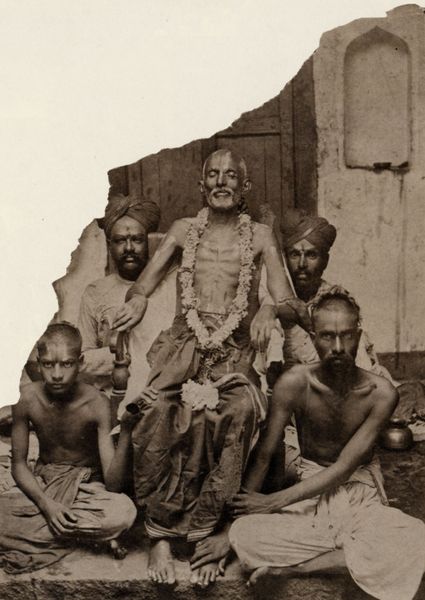
Titel: Luchmiah Rungiah und Begleiter
Künstler: Raja Lala Deen Dayal
Schlagwörter: dunkel, fuß, gruppe, hand, kopf, körper, lendenschurz, mann, nackt, schurz, weiß, menschen, sitzen, ausschnitt, blume, blumen, braun, brust, fenster, grau, hell, holz, hut, licht, mitte, männer, schwarz, stuhl, tür, blick, blüte, blüten, gebäude, haus, alt, bart, bärte, gesichter, hose, jung, wand, arm, arme, augen, blicke, böse, falten, gesicht, sockel, stein, weit, zerrissen, hände, boden, gewand, haare, sessel, sitzend, stoff, familie, gewänder, kind, personen, girlande, kanne, kopfbedeckung, füße, ruhen, schlafen, hosen, kette, mauer, sepia, treppe, könig, thron, detail, glatze, stufe, stufen, faltenwurf, junge, oberkörper, dünn, geschlossen, collage, foto, fotografie, photographie, knochen, barfuss, neger, nische, ruine, schmutz, gefäß, alter, greis, gestützt, bürgersteig, orient, bub, rippen, asien, schwarzweiss, herrscher, kranz, mahl, anführer, photo, kaputt, schoss, armlehnen, elend, blumenkranz, heiliger, schaukelstuhl, teekanne, blütenkranz, blumengirlande, holzwand, jünger, gefäße, indien, turban, guru, kannen, schrein, turbane, abriss, historisch, riss, mager, holztür, abgerissen, schneidersitz, teil, rippe, asket, unvollständig, beschädigt, inder, stammesfürst, trance, zerissen, eingeborene, lotussitz, blumengirland, blumenkette, brusthaar, buddismus, doti, ghandi, lungi, lüten, sixt, yoga, insulaner, menschlicher thron, gandhi, fotgraphie, blüten thron, männer junge, cd-cover strand wellen himmel mensch, turbna